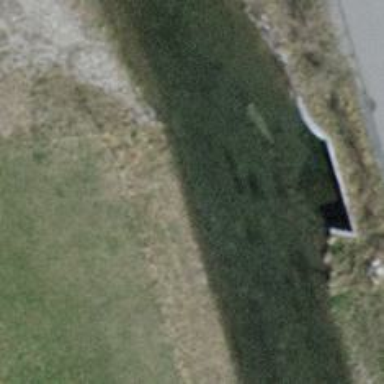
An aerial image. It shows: Canal.